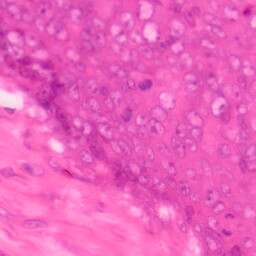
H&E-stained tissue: Colon